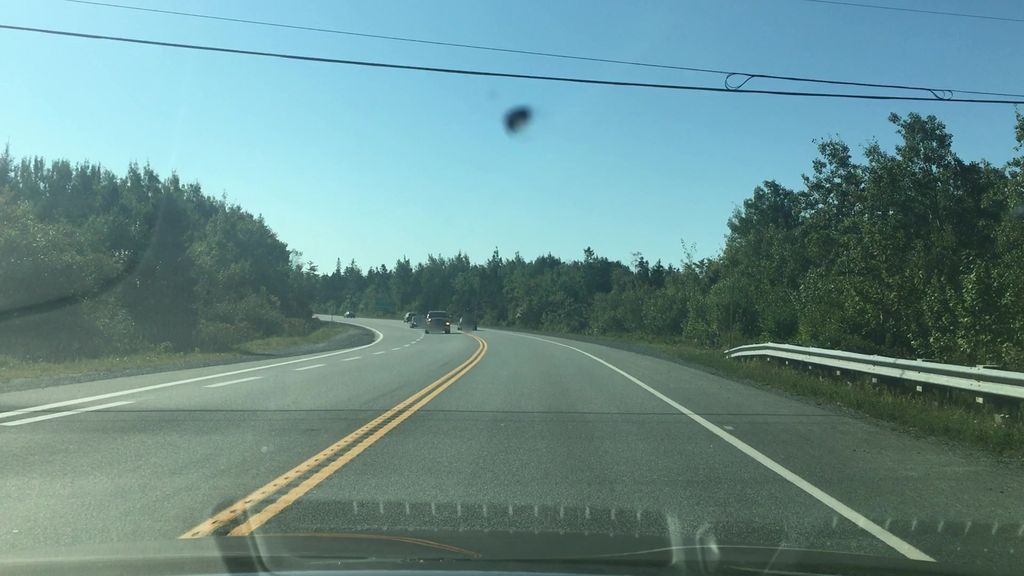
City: halifax